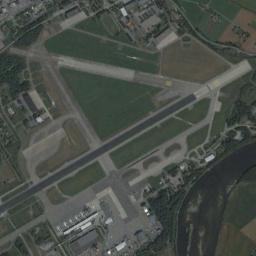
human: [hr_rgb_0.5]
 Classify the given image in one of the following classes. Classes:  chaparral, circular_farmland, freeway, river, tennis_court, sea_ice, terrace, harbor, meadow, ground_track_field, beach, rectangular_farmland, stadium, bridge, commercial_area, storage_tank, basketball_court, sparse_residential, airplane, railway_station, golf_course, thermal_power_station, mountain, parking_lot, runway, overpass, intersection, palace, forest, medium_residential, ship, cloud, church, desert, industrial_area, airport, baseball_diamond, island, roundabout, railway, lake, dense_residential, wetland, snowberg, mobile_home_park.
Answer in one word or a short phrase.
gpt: airport